You are looking at the envelope spectrum of a bearing's vibration signal. The marked vertical lines are the theoretical fault frequencies for the outer race, inner race, rolling elements, and cage. What is the most likely bearing condition (normal, inner_race, outer_race, ball)?
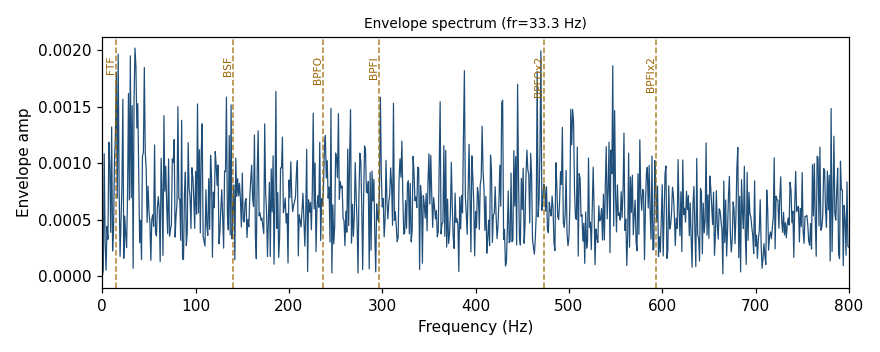
Answer: normal